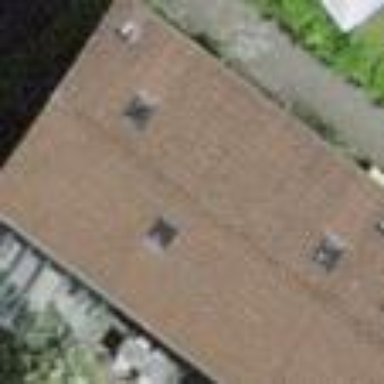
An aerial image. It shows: Terrace building.